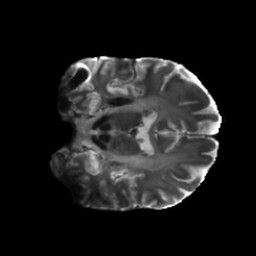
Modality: T2w
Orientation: coronal
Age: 30
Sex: male
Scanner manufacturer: siemens
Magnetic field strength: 6.98 T
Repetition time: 7.776 s
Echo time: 0.076 s